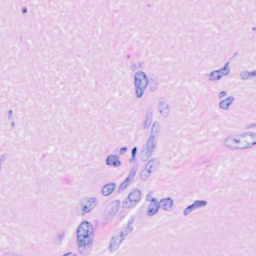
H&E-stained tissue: Breast